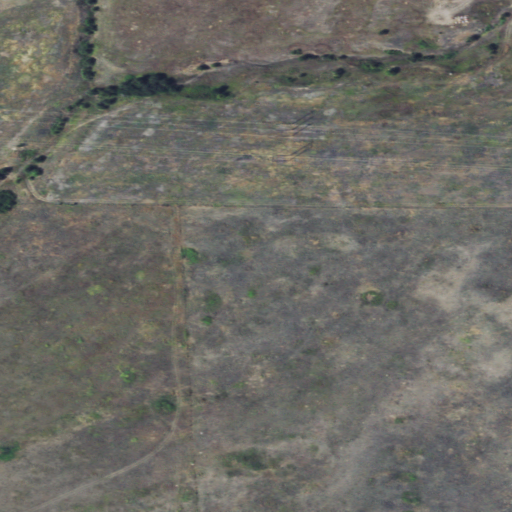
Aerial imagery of mountains in Montana named North Hills containing grassland and shrub